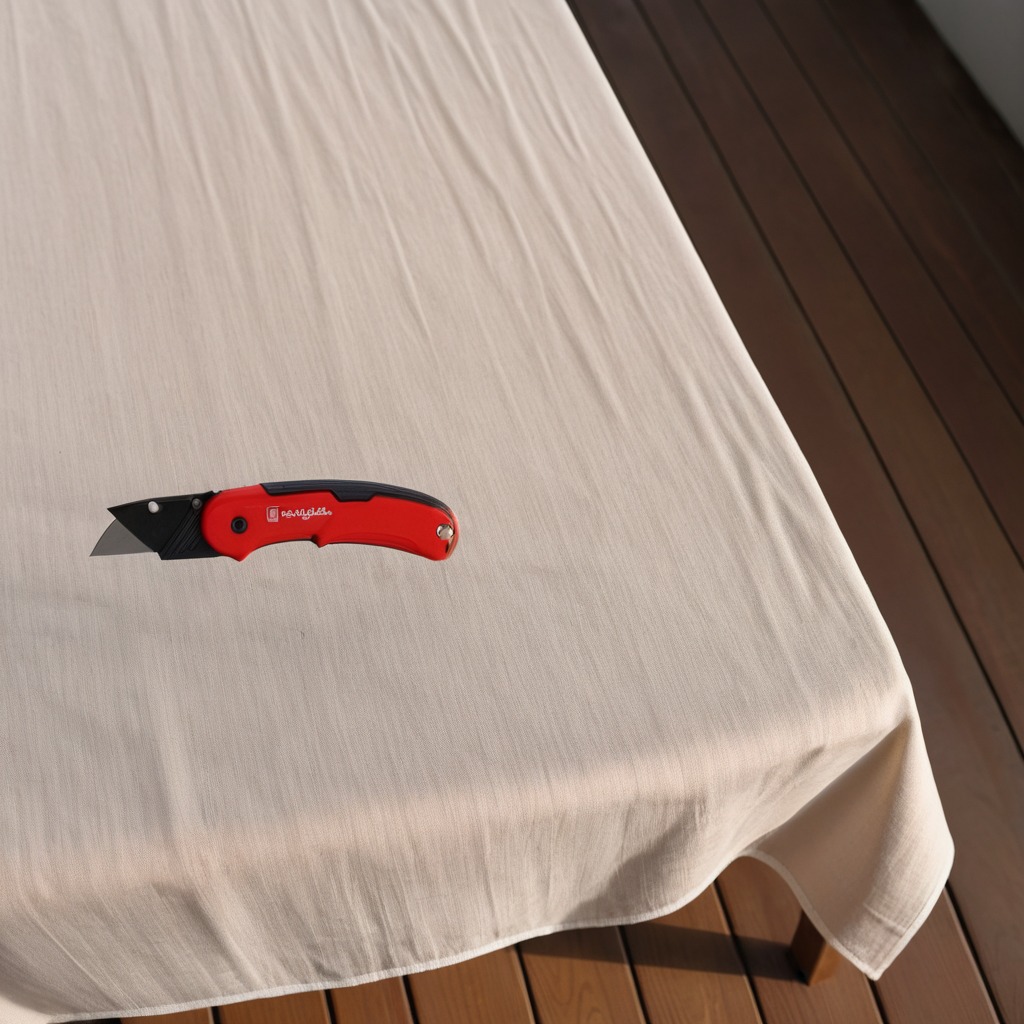
A utility knife lying on a wooden table.